Chest X-ray. View position: PA
Patient age: 58
Patient sex: M
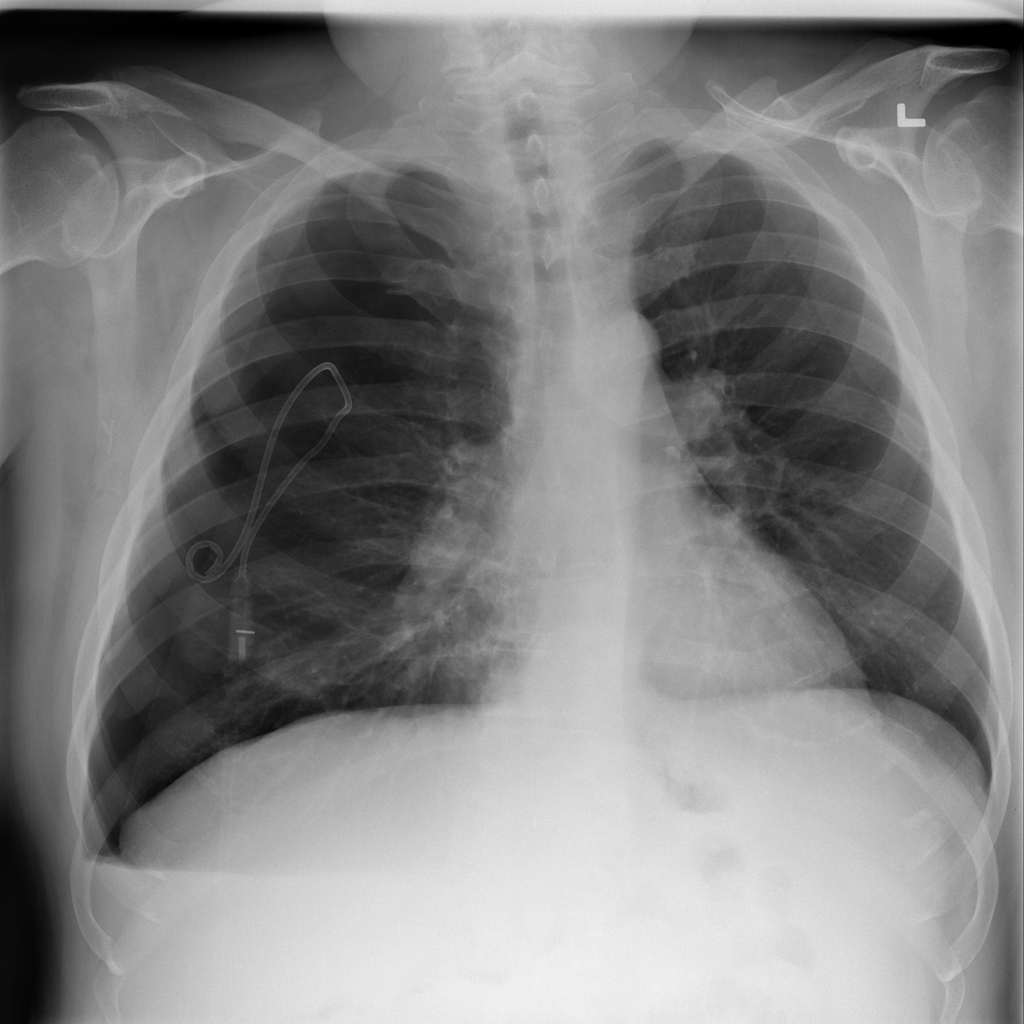
Finding: Pneumothorax